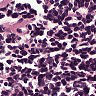
Metastatic tissue present: no